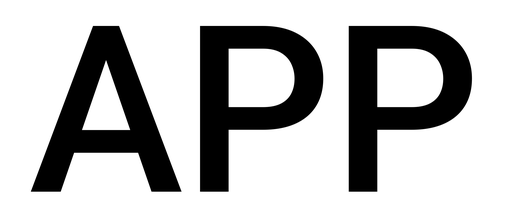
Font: Roboto_Medium